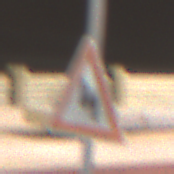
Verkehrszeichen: DoppelkurveZunaechstLinks
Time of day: Night
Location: Outdoor (Urban)
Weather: PartlyCloudy
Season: NotSpecified
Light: Artificial